Field crop: tomato
Growth stage: 1
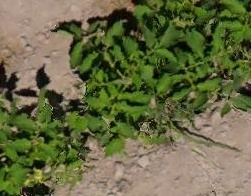
Species: tomato